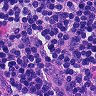
Metastatic tissue present: no